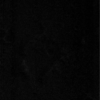
Label: not_dusty